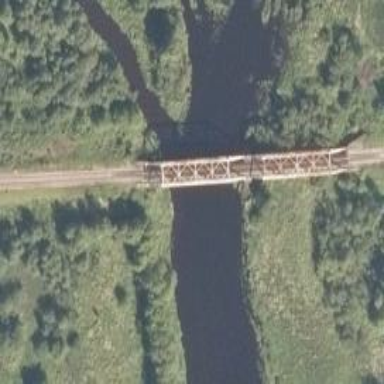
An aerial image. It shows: Continuous rail bridge crossing over railroad tracks.